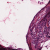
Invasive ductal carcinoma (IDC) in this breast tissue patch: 0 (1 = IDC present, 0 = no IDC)